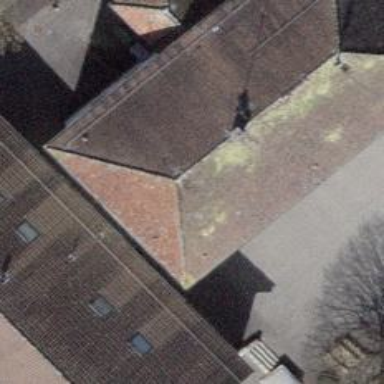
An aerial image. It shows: Town hall.